Question: How can I build a bar chart with target lines in D3? I tried adding a line with the Target field on top of the bars but what I am trying to achieve is something similar to this:

This is my table:
'''
Country,Nitrogen2012,Target
Poland,0.22,0.213
Sweden,0.13,0.156
Russia,0.11,0.097
Finland,0.11,0.110
Latvia,0.08,0.076
Atmospheric,0.08,0.075
Germany,0.07,0.075
Denmark,0.07,0.088
Lithuania,0.06,0.050
Estonia,0.03,0.033
Shipping,0.02,0.003
'''
The code for the bar chart is this:
'''
var margin = {
top: 20,
right: 20,
bottom: 30,
left: 80
},
width = 900 - margin.left - margin.right,
height = 200 - margin.top - margin.bottom;
var formatPercent = d3.format(".0%");
var x = d3.scale.ordinal()
.rangeRoundBands([0, width], .1);
var y = d3.scale.linear()
.range([height, 0]);
var xAxis = d3.svg.axis()
.scale(x)
.orient("bottom")
.tickSize(-1);
var yAxis = d3.svg.axis()
.scale(y)
.orient("left")
.ticks(2, "d")
.tickSize(-1)
.tickFormat(formatPercent);
var tip = d3.tip()
.attr('class', 'd3-tip')
.offset([-10, 0])
.html(function(d) {
return "<strong>Average normalized input:</strong> <span style='color:red'>" + d.Nitrogen2012 * 100 + "</span>";
})
var chart1 = d3.select("#graph1").append("svg")
.attr("width", width + margin.left + margin.right)
.attr("height", height + margin.top + margin.bottom)
.append("g")
.attr("transform", "translate(" + margin.left + "," + margin.top + ")");
chart1.call(tip);
d3.csv("Nitrogen_Inputs2012ComparedToTarget.csv", type, function(error, data) {
x.domain(data.map(function(d) {
return d.Country;
}));
//x2.domain(data.map(function(d){return d.Target}));
y.domain([0, d3.max(data, function(d) {
return d.Nitrogen2012
})]);
chart1.append("g")
.attr("class", "x axis")
.attr("transform", "translate(0," + height + ")")
.call(xAxis);
chart1.append("g")
.attr("class", "y axis")
.call(yAxis);
chart1.selectAll(".bar")
.data(data)
.enter().append("rect")
.attr("class", "bar")
.attr("x", function(d) {
return x(d.Country);
})
.attr("width", x.rangeBand())
.attr("y", function(d) {
return y(d.Nitrogen2012);
})
.attr("height", function(d) {
return height - y(d.Nitrogen2012);
})
.on('mouseover', tip.show)
.on('mouseout', tip.hide);
});
function type(d) {
d.Nitrogen2012 = +d.Nitrogen2012;
return d;
}
'''
Any ideas?
Thanks!
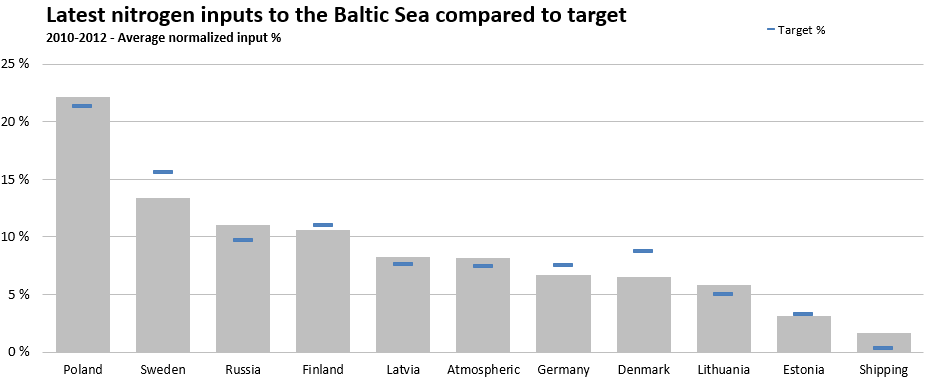
Answer: On your enter selection, add the line. You could do this with 'svg:line', but I prefer building a 'path':
'''
var eSel = chart1.selectAll(".bar")
.data(data)
.enter();
eSel.append("rect")
.attr("class", "bar")
...
eSel.append("path")
.style("stroke", "blue")
.style("stroke-width", 2)
.attr("d", function(d){
var rv = "M" + x(d.Country) + "," + y(d.Target); // move to
rv += "L" + (x(d.Country) + x.rangeBand()) + "," + y(d.Target); // line
return rv;
});
'''
Working example <URL>.